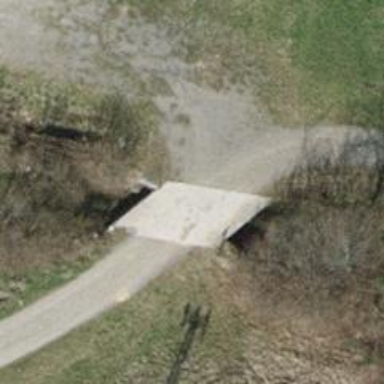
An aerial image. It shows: Concrete track road with bridge. The track is of grade1.